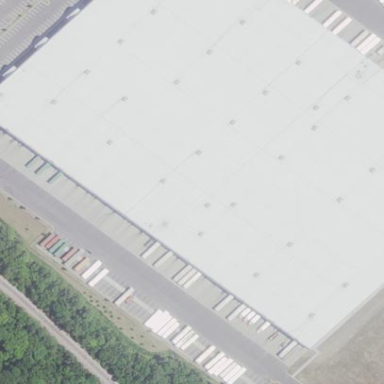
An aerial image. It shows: Warehouse building.